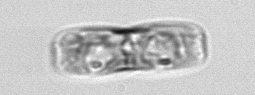
Label: pennate_morphotype1